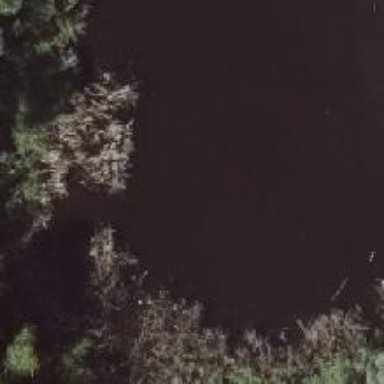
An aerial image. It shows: Swamp in wetland area.